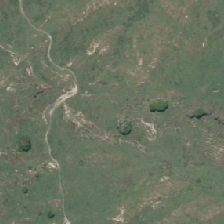
Land cover: low_producing_grassland